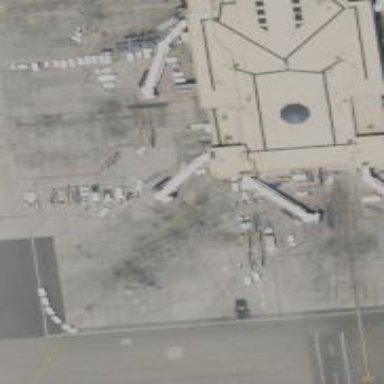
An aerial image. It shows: Airport gate.